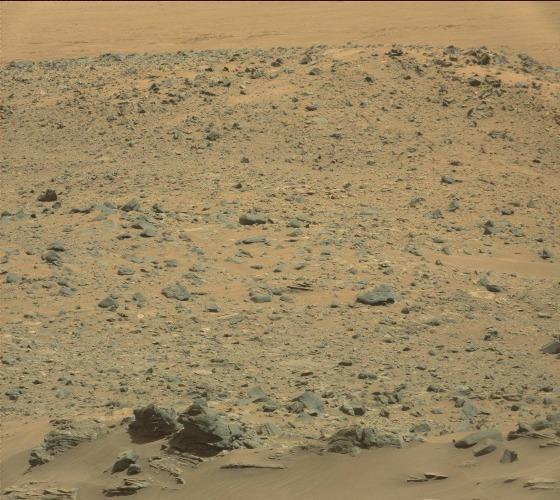
Terrain classes present: Bedrock, Gravel / Sand / Soil, Rock